Question: please look at the image,
i have a menu at the left of window,
sometime the Submenu confused and go out of the window,
i'm want to find value of submenu that go out of window
,this is my html code:
'''
<ul class="nav">
<li><a class="basket" href="#">mshtryn m
</a>
<div class="submenu">
nmwnh zyr mnw
</div>
</li>
<li><a class="employ" href="#">d`wt bh hmkhry
</a>
<div class="submenu">
nmwnh zyr mnw
</div>
</li>
<li><a class="about-us" href="#">drbrh m
</a>
<div class="submenu">
nmwnh zyr mnw
</div>
</li>
<li><a class="contact" href="#">tms b m
</a>
<div class="submenu">
nmwnh zyr mnw
</div>
</li>
</ul>
'''
and also my css here:
'''
.submenu
{
background: #fff;
height: 150px;
width: 400px;
display: none;
position: absolute;
opacity: 0;
transition: opacity ease-in 0.5s;
-webkit-transition: opacity ease-in 0.5s;
-moz-transition: opacity ease-in 0.5s;
box-shadow: 1px 1px 2px rgba(0,0,0,0.2);
}
.nav li:hover > .submenu
{
opacity: 1;
transition: opacity ease-in 0.5s;
-webkit-transition: opacity ease-in 0.5s;
-moz-transition: opacity ease-in 0.5s;
}
'''

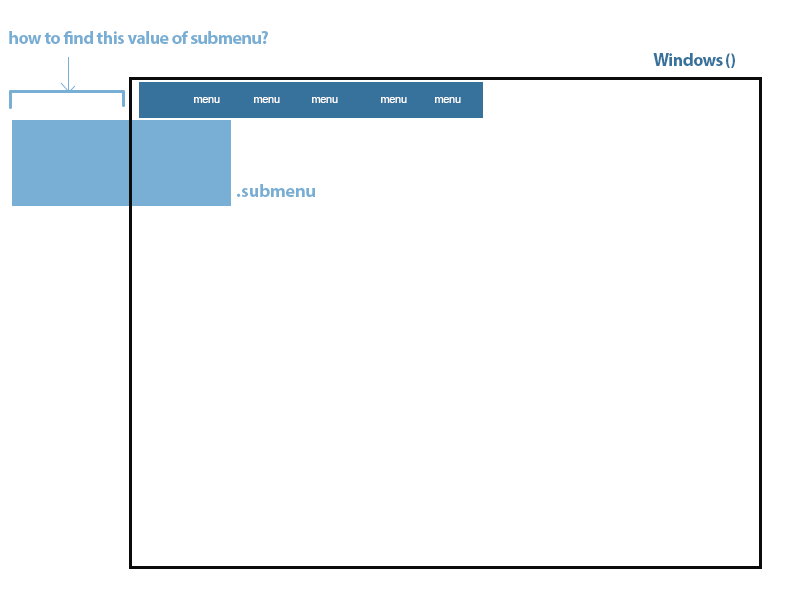
Answer: Not sure it could do the job for you, but you could try anyway.
You have to calculate your window width.
Then calculate your submenu width and offset left.
Now, you know if your submenu is out of your window, and how much your submenu is out.
'''
var windowWidth = $(window).width();
var subOffsetLeft = $(this).offset().left;
var subWidth = $(this).width();
var rightOfSub = subOffsetLeft + subWidth;
if (rightOfSub > windowWidth) {
var expendedSize = rightOfSub - windowWidth;
alert(expendedSize)
}
'''
You can see it working in this <URL>. Hope it help.
If you want to adjust submenus to prevent them from going out of the window, you can modify margin depending on how much they are out : <URL>